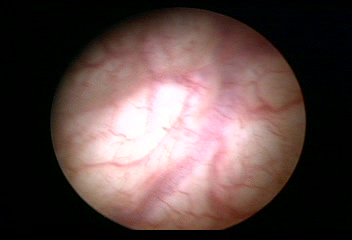
Modality: WLC
Class: Normal mucosa
Bladder cancer association: No